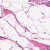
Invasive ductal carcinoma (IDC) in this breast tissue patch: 0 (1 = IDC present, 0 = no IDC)